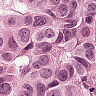
Metastatic tissue present: yes